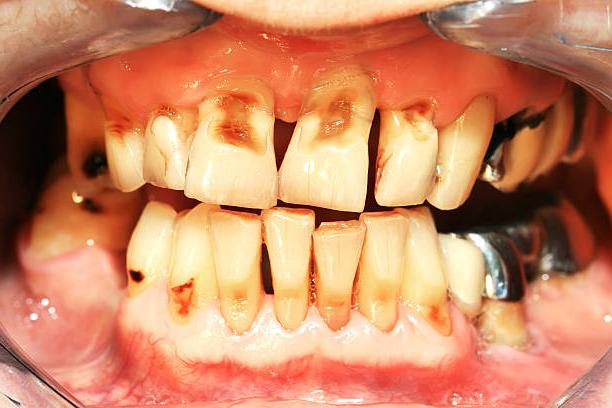
Condition: Gingivitis